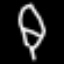
Label: leaf